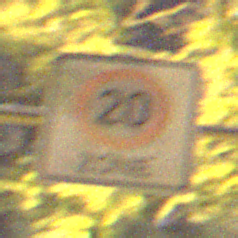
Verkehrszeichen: BeginnZone20
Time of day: Night
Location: Outdoor (Suburban)
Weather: PartlyCloudy
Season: NotSpecified
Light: Artificial